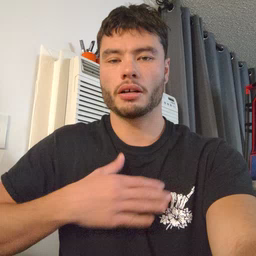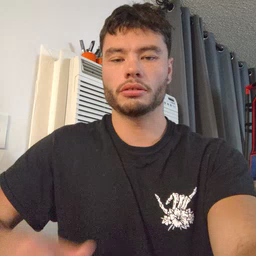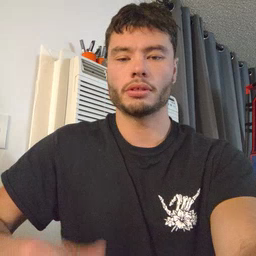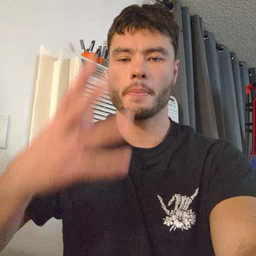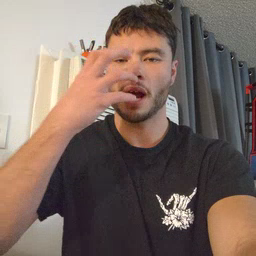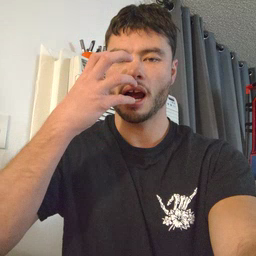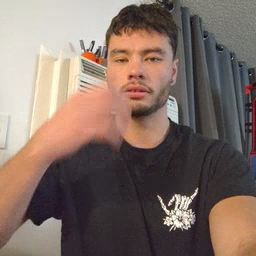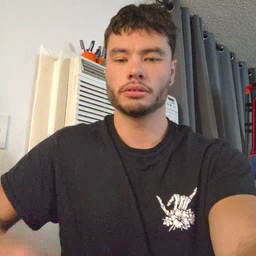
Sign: mad